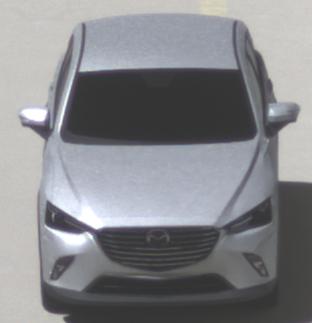
Make: Mazda
Model: CX-3 SKYACTIV-G 120
Detailed model: CX-3 (DK)
Model produced from: 2015/06
Model produced until: 2018/06
Doors: 5
Color: white
Road condition: dry road
Daytime: midday
Contrast: medium contrast